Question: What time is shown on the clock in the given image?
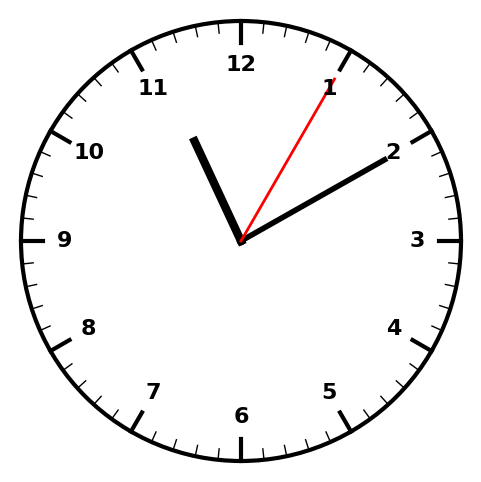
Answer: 11:10:05